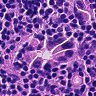
Metastatic tissue present: yes